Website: bh-photo
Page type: address-validator
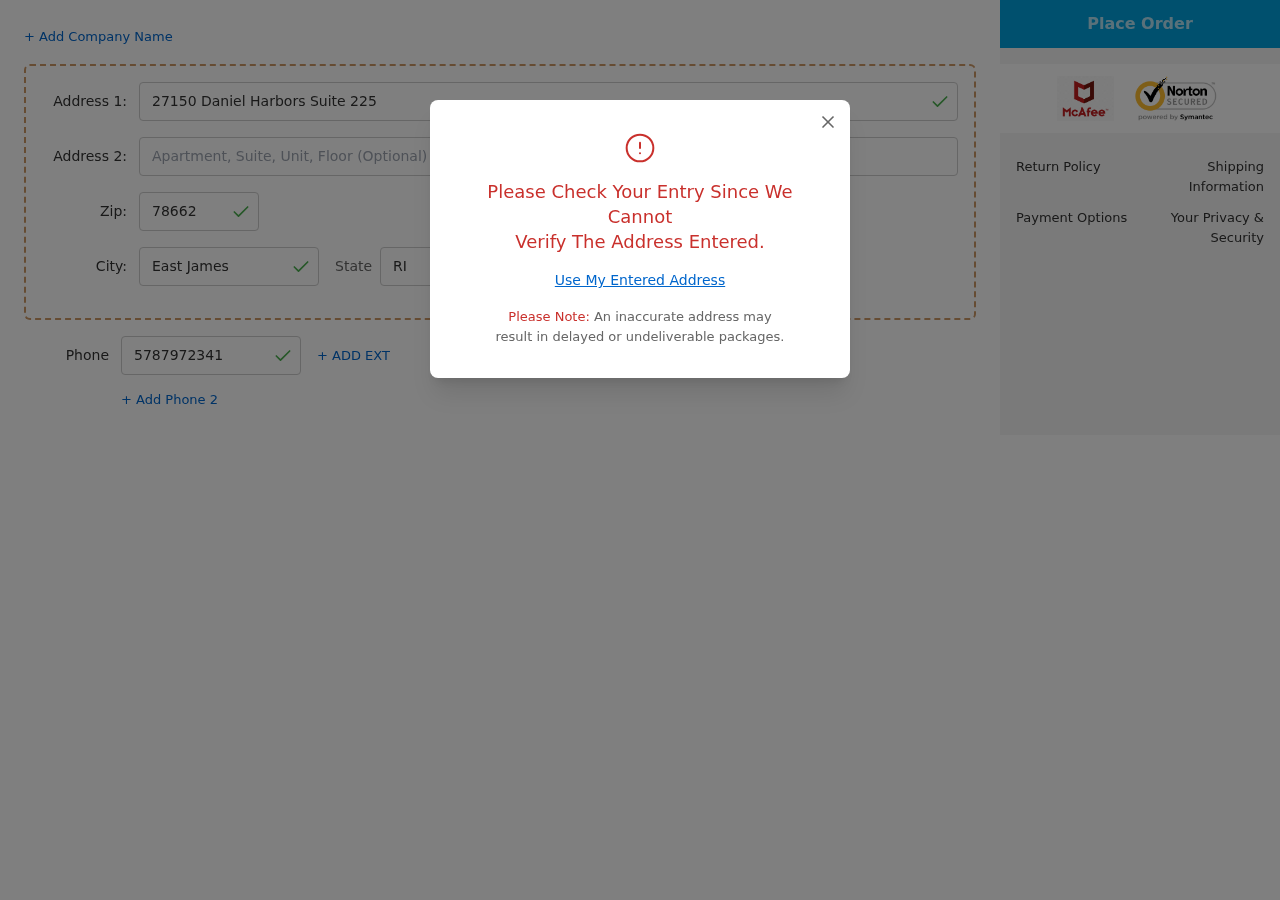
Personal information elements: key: PII_CITY
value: East James
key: PII_PHONE
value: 5787972341
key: PII_POSTCODE
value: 78662
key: PII_STATE_ABBR
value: RI
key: PII_STREET
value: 27150 Daniel Harbors Suite 225